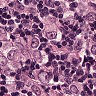
Metastatic tissue present: yes